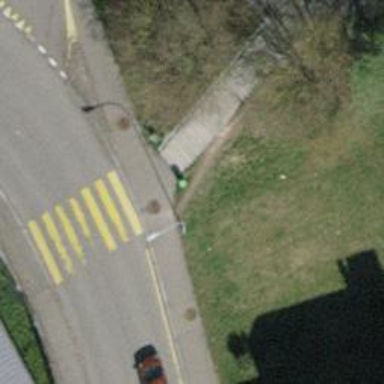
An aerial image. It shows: Kerb barrier.